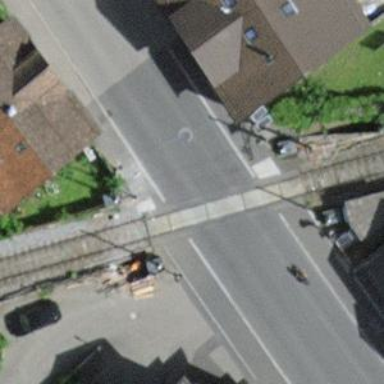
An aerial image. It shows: Level crossing on the railway with lights and double half barrier.